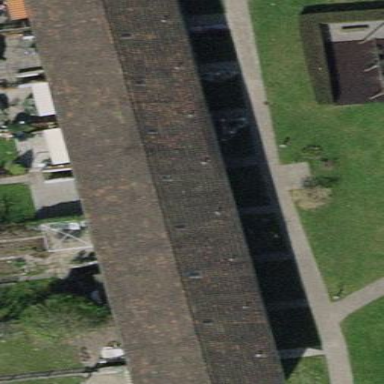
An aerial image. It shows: Terrace building.